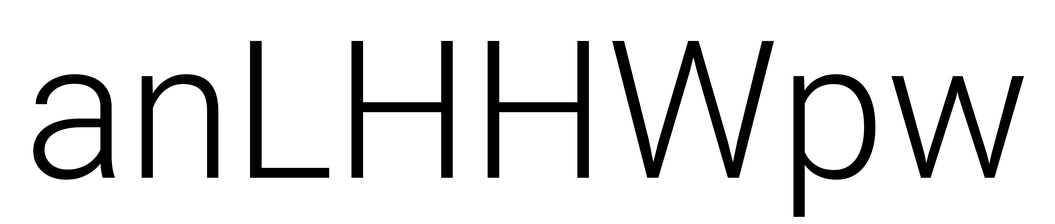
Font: Roboto_Light